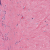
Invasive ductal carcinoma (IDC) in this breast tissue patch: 1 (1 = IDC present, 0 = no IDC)